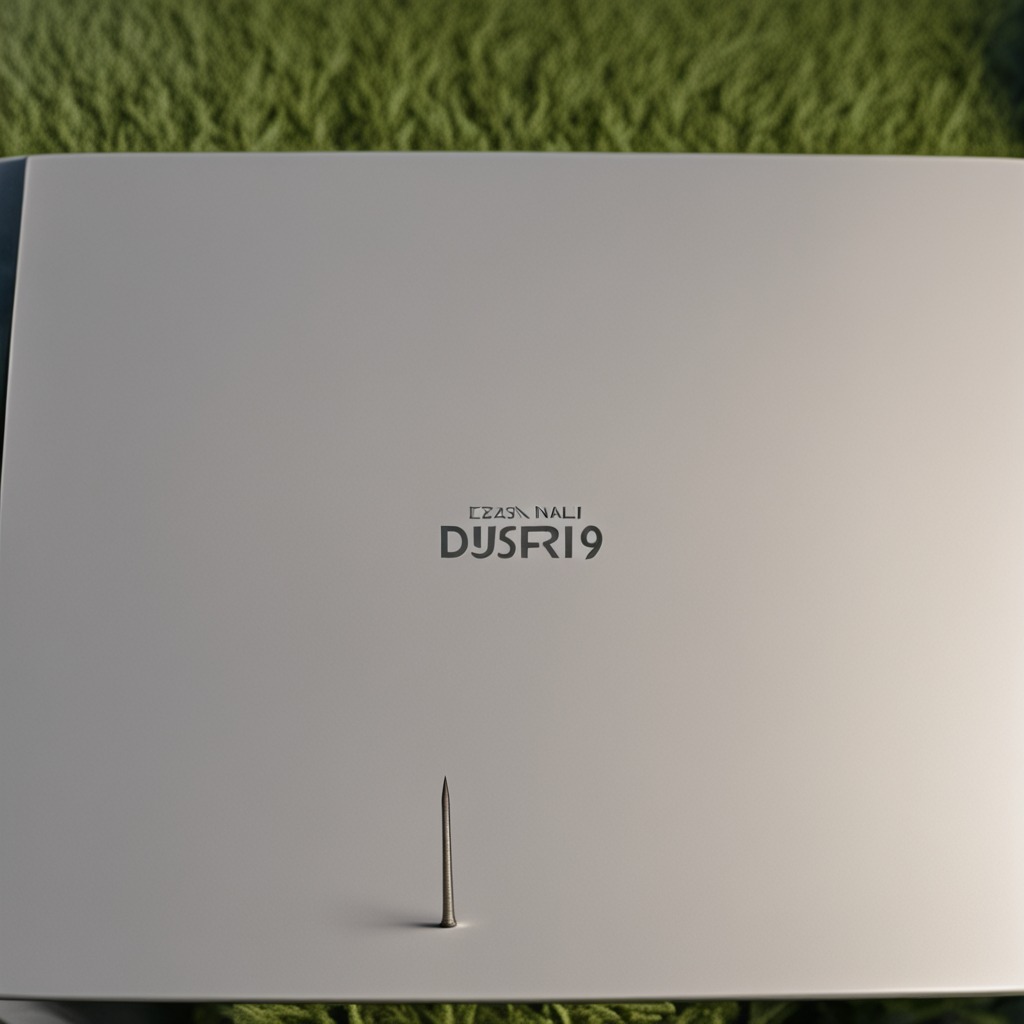
A nail is lying on a clean utility table in a temporary outdoor tool station afternoon light present textured surface.